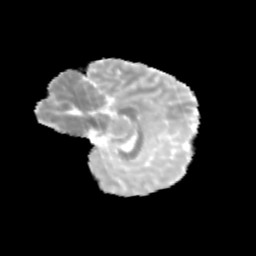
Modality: MD
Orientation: sagittal
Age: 12
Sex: female
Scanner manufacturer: siemens
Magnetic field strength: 3 T
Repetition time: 3.8 s
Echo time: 0.07 s